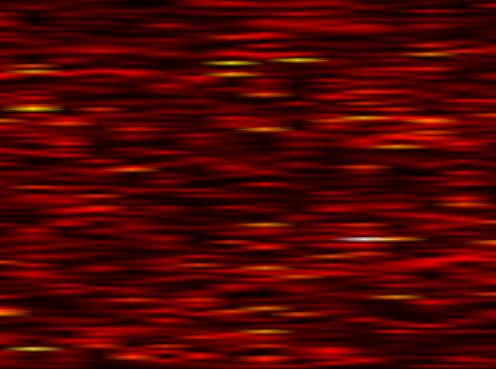
Label: WOLA